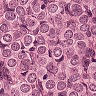
Metastatic tissue present: yes